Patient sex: M
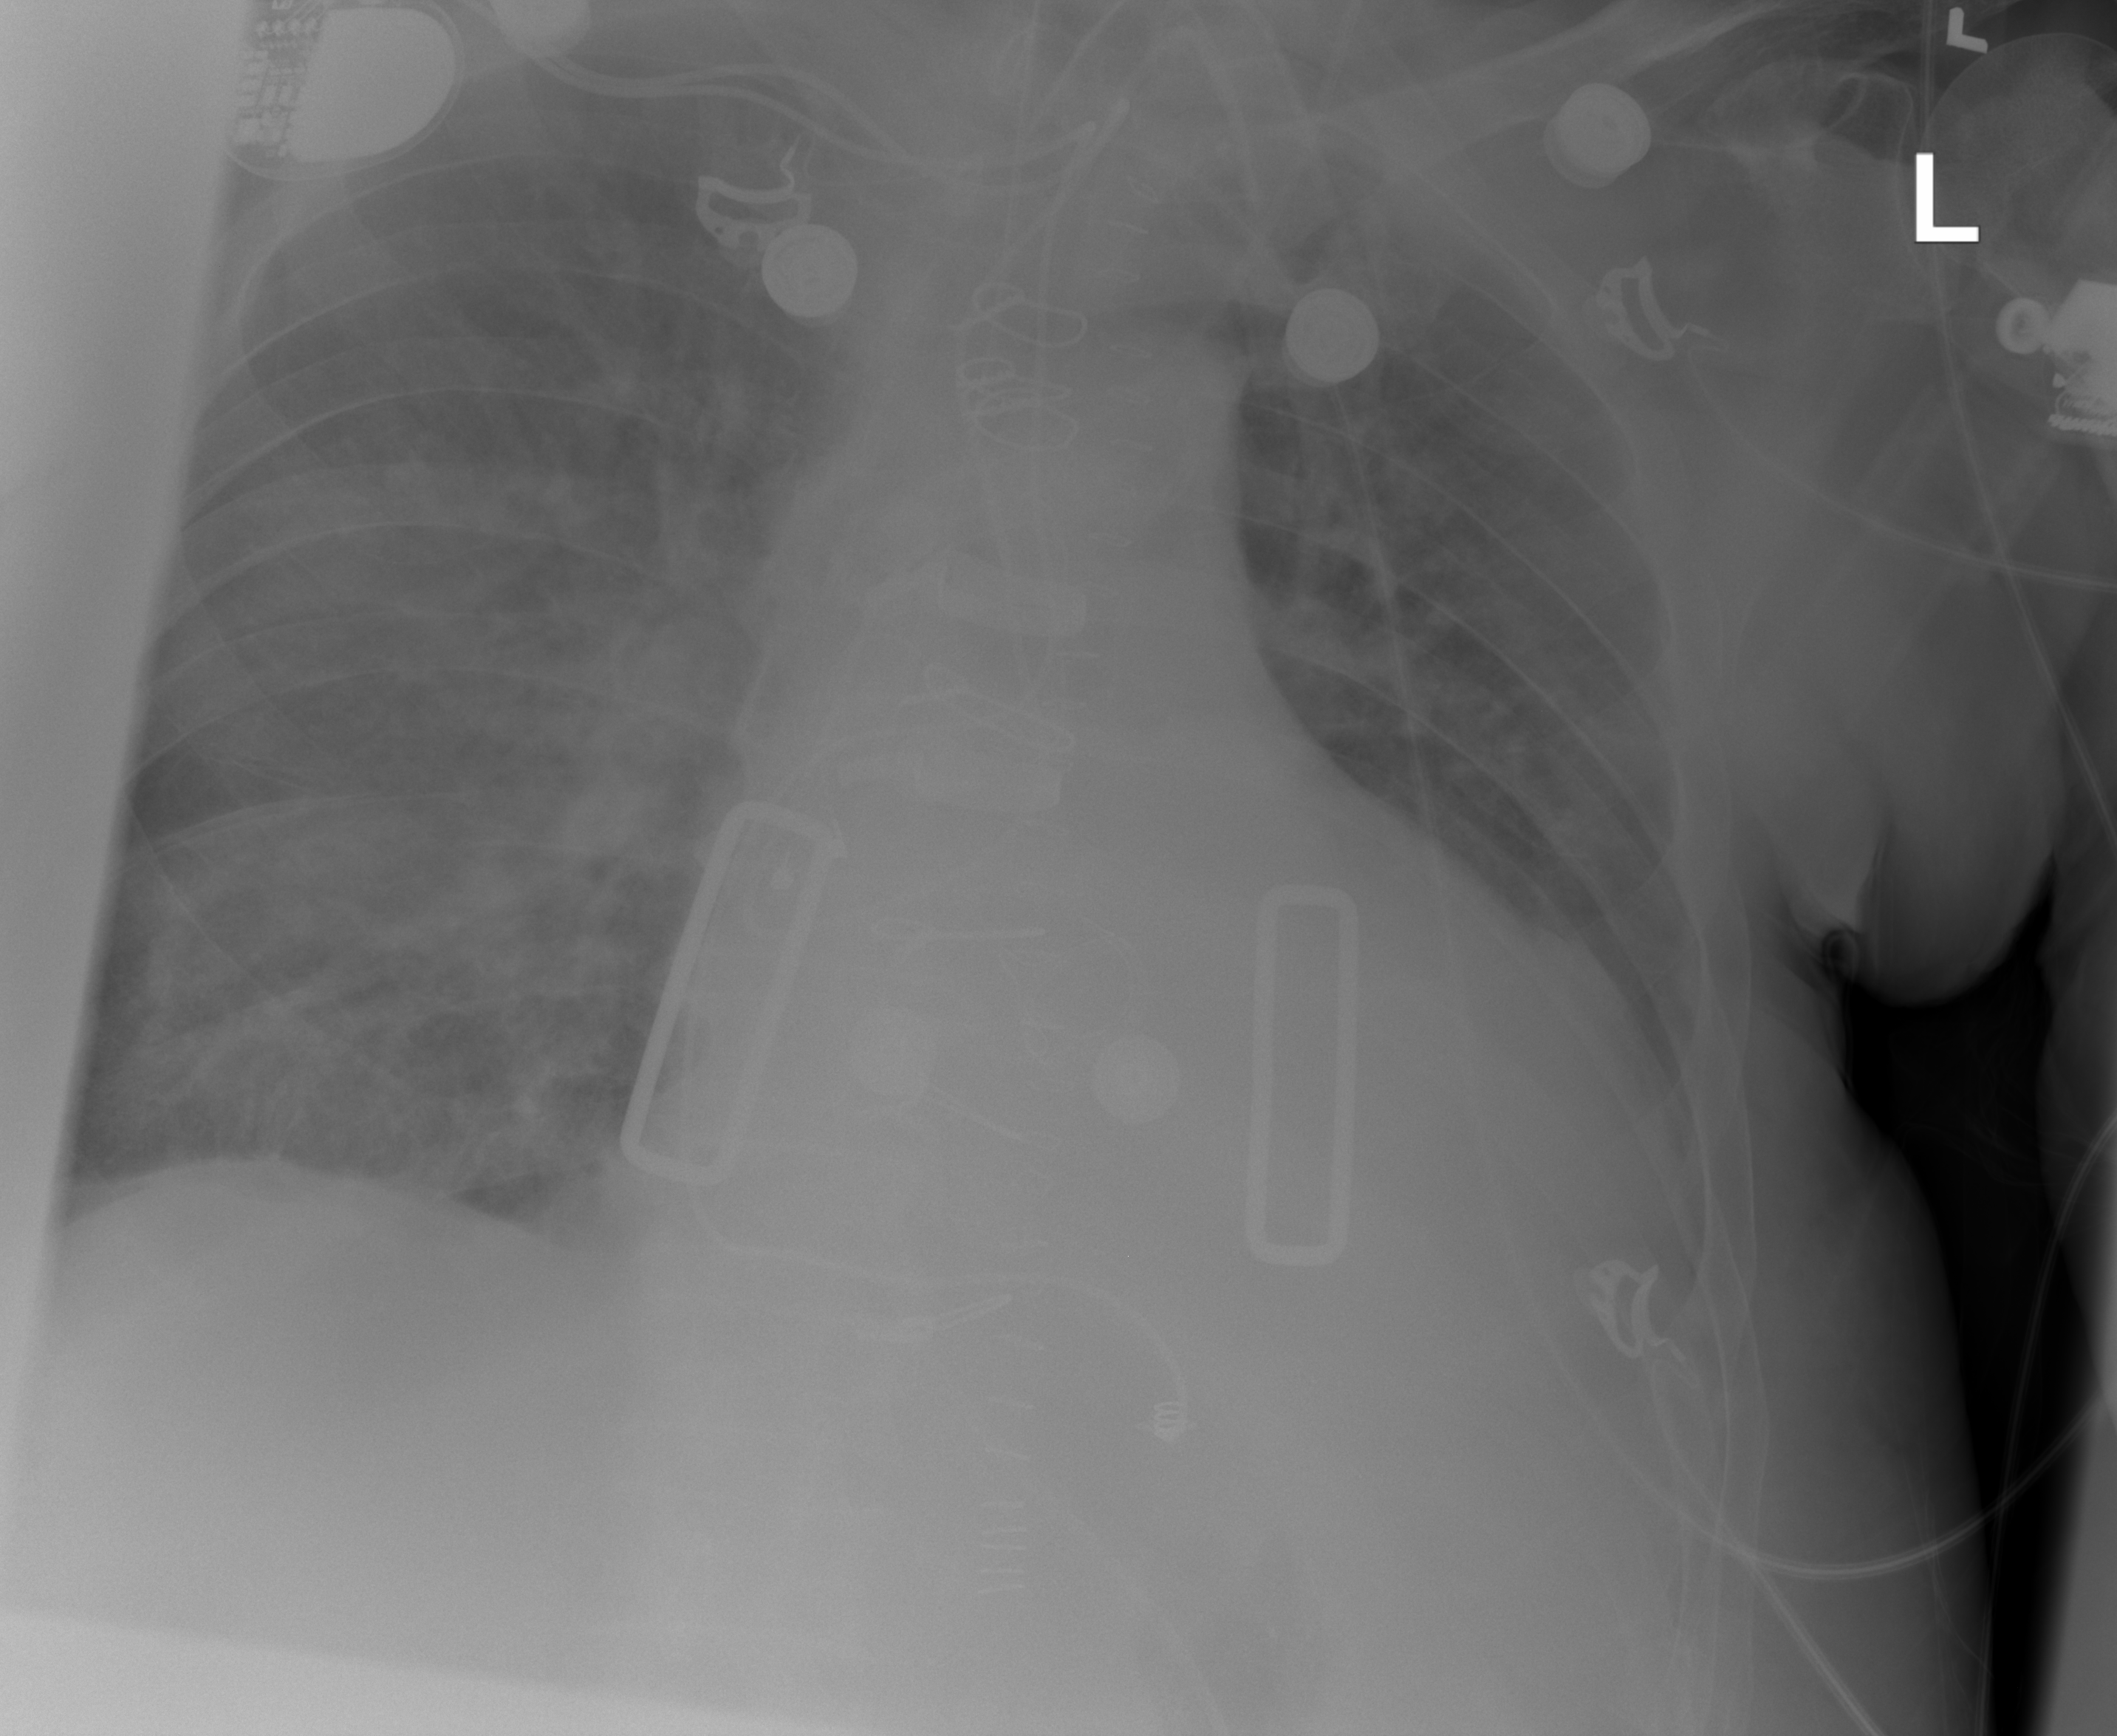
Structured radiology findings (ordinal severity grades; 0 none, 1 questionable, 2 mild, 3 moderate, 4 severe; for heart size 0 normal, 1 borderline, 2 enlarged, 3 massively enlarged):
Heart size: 3
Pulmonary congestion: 3
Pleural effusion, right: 2
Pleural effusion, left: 2
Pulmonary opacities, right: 2
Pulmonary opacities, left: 2
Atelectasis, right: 2
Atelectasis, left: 2